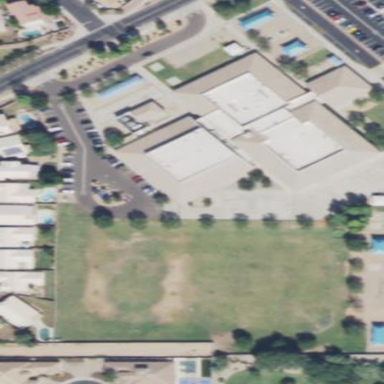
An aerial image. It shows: School.